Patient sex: M
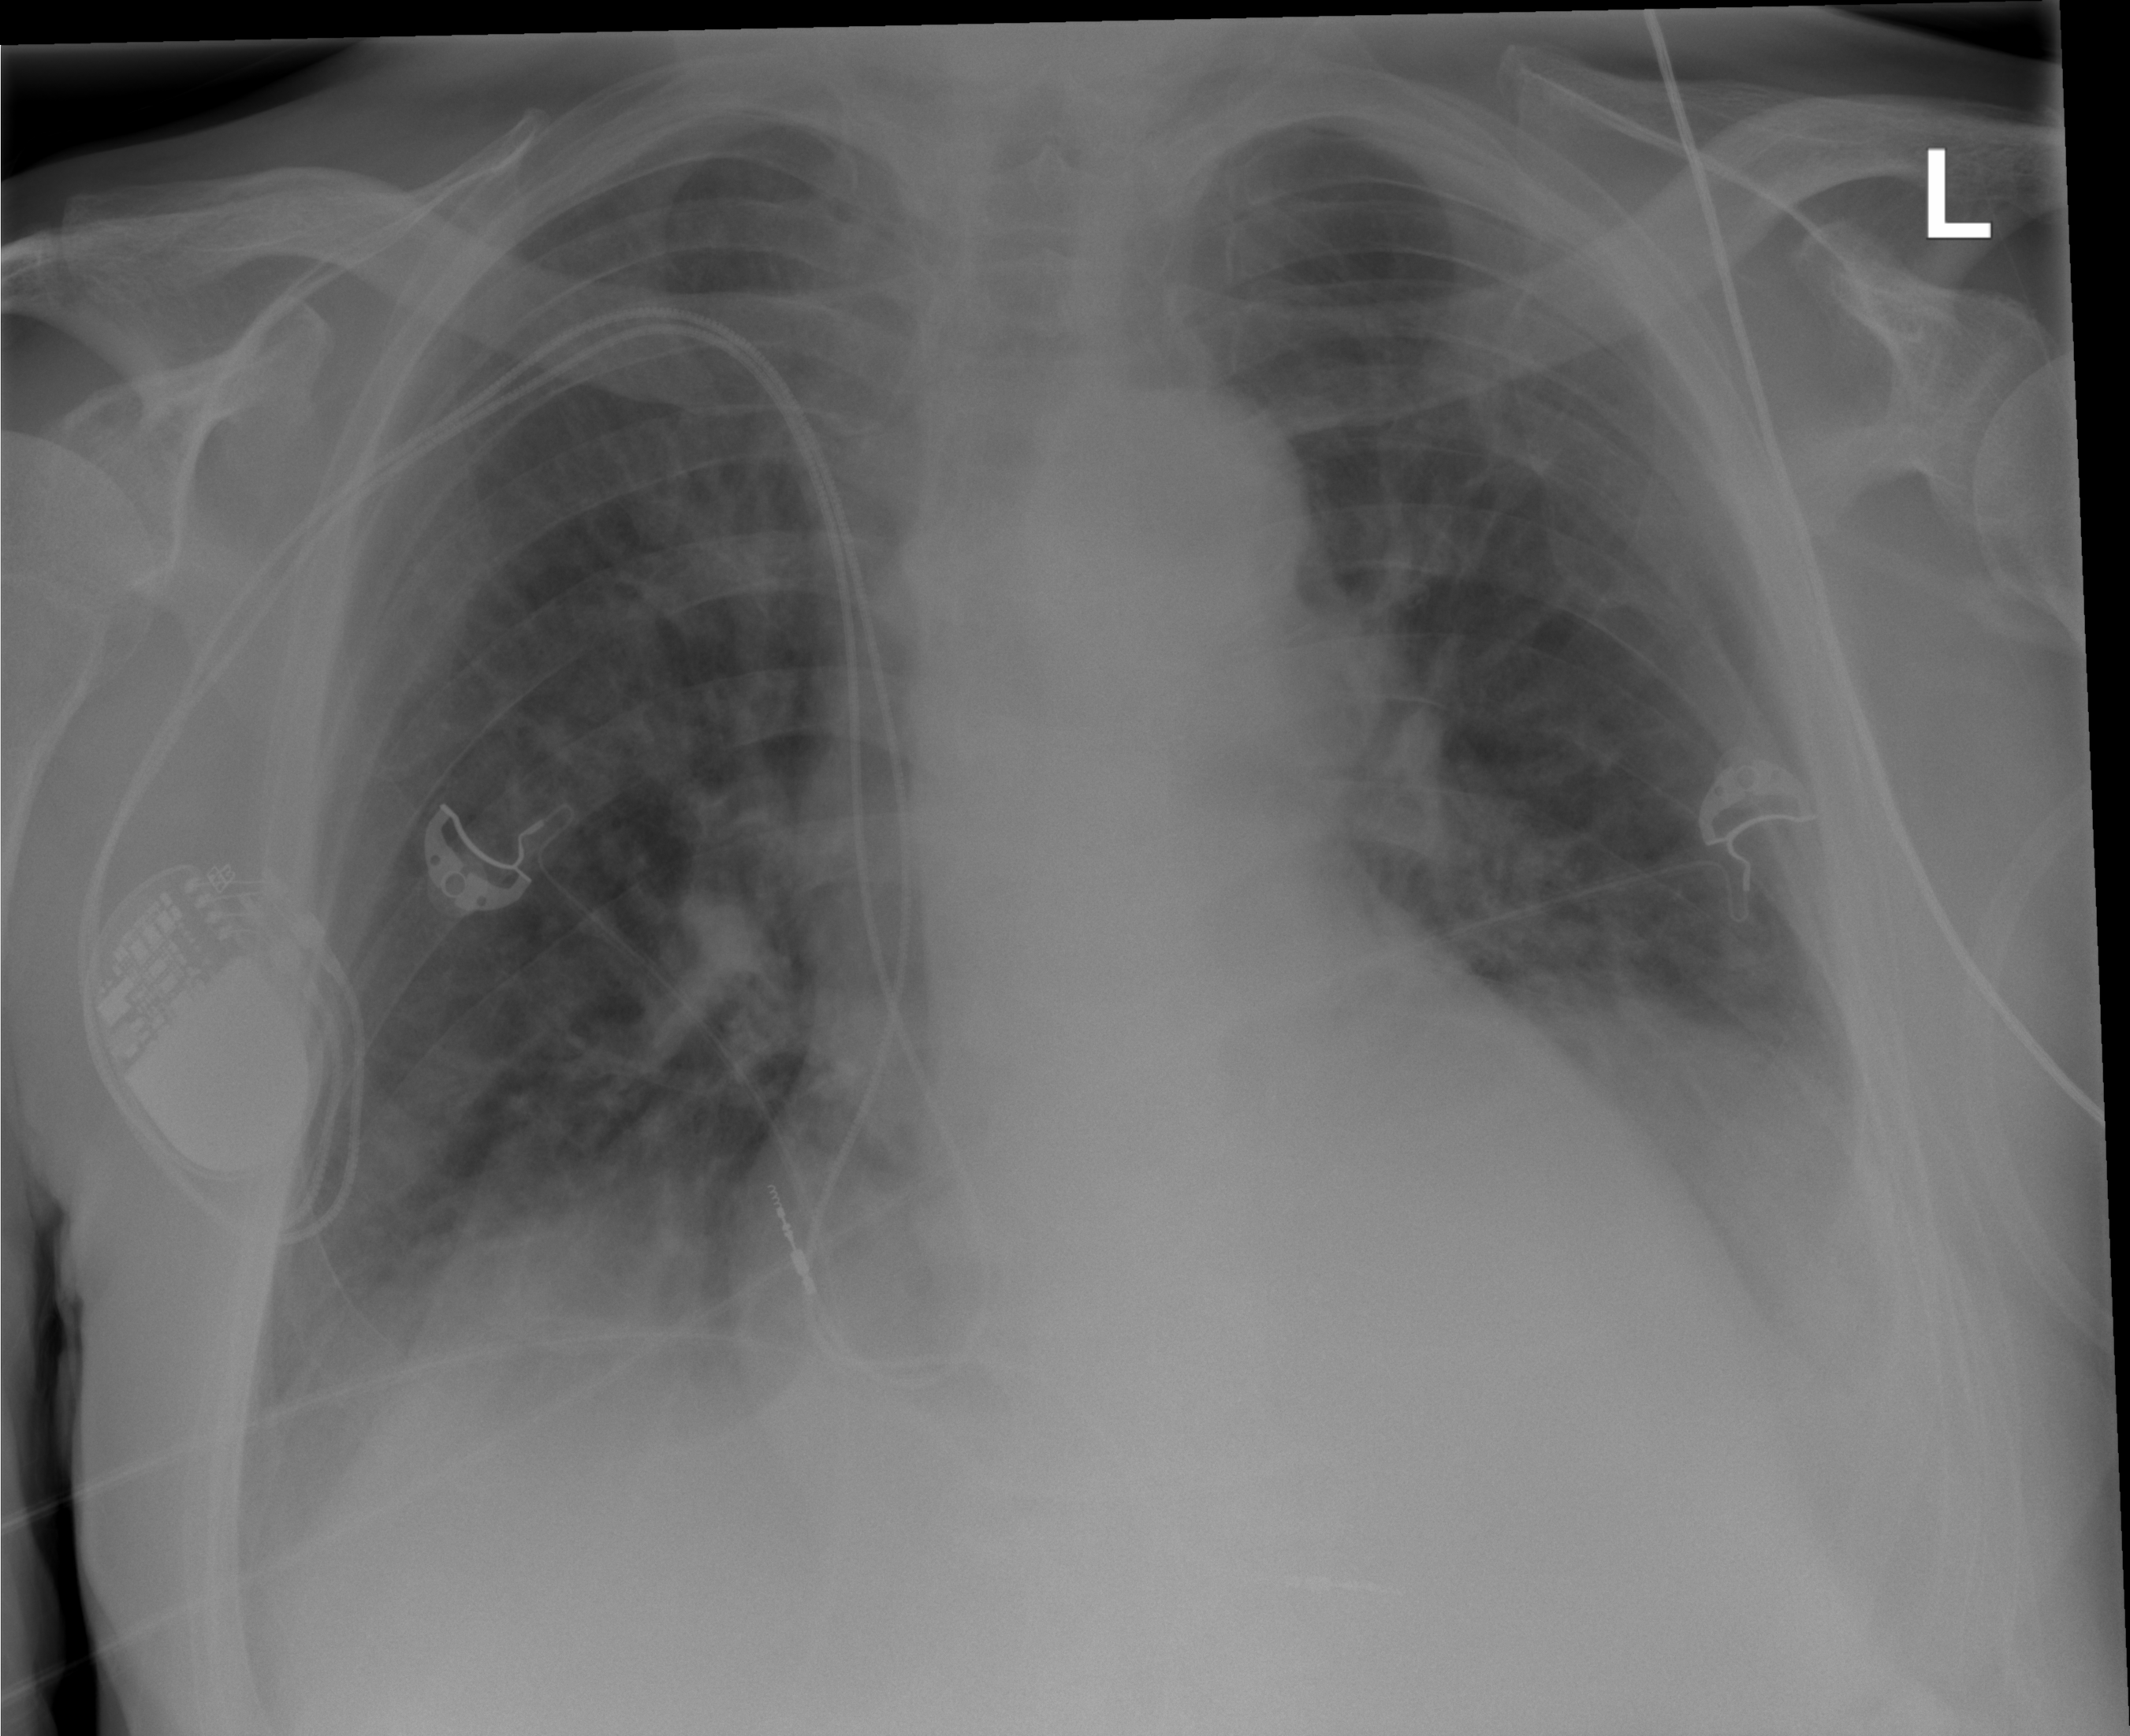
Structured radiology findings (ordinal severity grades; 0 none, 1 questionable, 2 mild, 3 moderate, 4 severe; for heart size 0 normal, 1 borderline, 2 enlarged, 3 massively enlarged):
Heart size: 2
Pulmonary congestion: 2
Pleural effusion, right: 1
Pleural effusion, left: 1
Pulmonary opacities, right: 2
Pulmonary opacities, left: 2
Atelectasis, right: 2
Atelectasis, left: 2